Question: . The box shadow works well in the IE and Firefox but it doesn't work in Chrome. Here is my CSS:
'''
body {
background-color: #F6F6F6;
}
#showRoom {
margin-left: 10px;
margin-top: 10px;
width: auto;
border-collapse: collapse;
}
table .box_shadow {
background-color: #FFF;
width: 175px;
height: 175px;
font-size: 18px;
line-height: 20px;
text-align: center;
font-weight: normal;
font-family: 'Scada', sans-serif;
-webkit-box-shadow: -4px 4px 5px 0px rgba(50, 50, 50, 0.2);
-moz-box-shadow: -4px 4px 5px 0px rgba(50, 50, 50, 0.2);
box-shadow: -4px 4px 5px 0px rgba(50, 50, 50, 0.2);
}
table tr .text_plan {
background-color: #FFF;
width: 175px;
height: 175px;
font-size: 18px;
line-height: 20px;
text-align: center;
font-weight: normal;
font-family: 'Scada', sans-serif;
}
.news {
width: 309px;
height: 175px;
/*background-color: rgba(255, 0, 0, 0.5);*/
background-color: #FFF;
position: relative;
}
.news:hover {
cursor: pointer;
}
.news_img {
width: 309px;
height: 45px;
text-align: center;
background-color: rgba(0, 0, 0, 0.5);
font-family: 'Times New Roman';
font-weight: bold;
letter-spacing: 0.5px;
display: none;
position: absolute;
bottom: 0;
left: 0;
opacity: 0.95;
}
.news_img div {
width: 309px;
height: 20px;
margin: 0;
padding: 0;
display: table-cell;
vertical-align: middle;
}
.news_img div p {
font-size: 15px;
color: #FFF;
}
span.imgswap {
display: block;
}
'''
. I would like to add a space between two '<td>' tags as an image below:

Here is the : <URL>
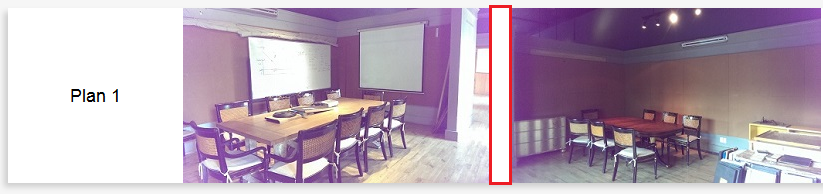
Answer: Try this:
1. Add display:block; to your table .box_shadow css: table .box_shadow {
background-color: #FFF;
width: 175px;
height: 175px;
font-size: 18px;
line-height: 20px;
text-align: center;
font-weight: normal;
font-family: 'Scada', sans-serif;
display:block;
-moz-box-shadow: -4px 4px 5px 0px rgba(50, 50, 50, 0.2);
-webkit-box-shadow: -4px 4px 5px 0px rgba(50, 50, 50, 0.2);
box-shadow: -4px 4px 5px 0px rgba(50, 50, 50, 0.2);
}
2. To add a space between two <td> tags use this: .news:nth-child(odd), .news_img:nth-child(odd){
padding-right: 20px;
}
<URL>